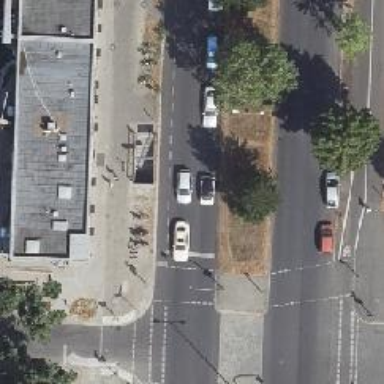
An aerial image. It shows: Subway entrance.